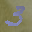
Label: 3